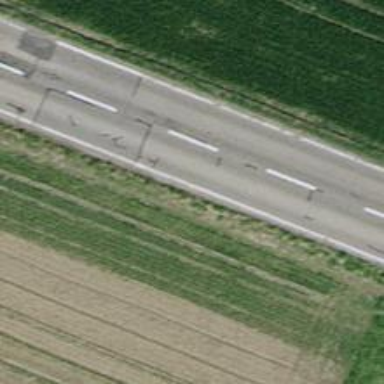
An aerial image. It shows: Tertiary road with asphalt surface.